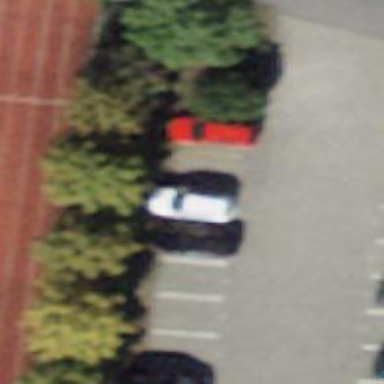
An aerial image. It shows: Car-sharing service available at this location.